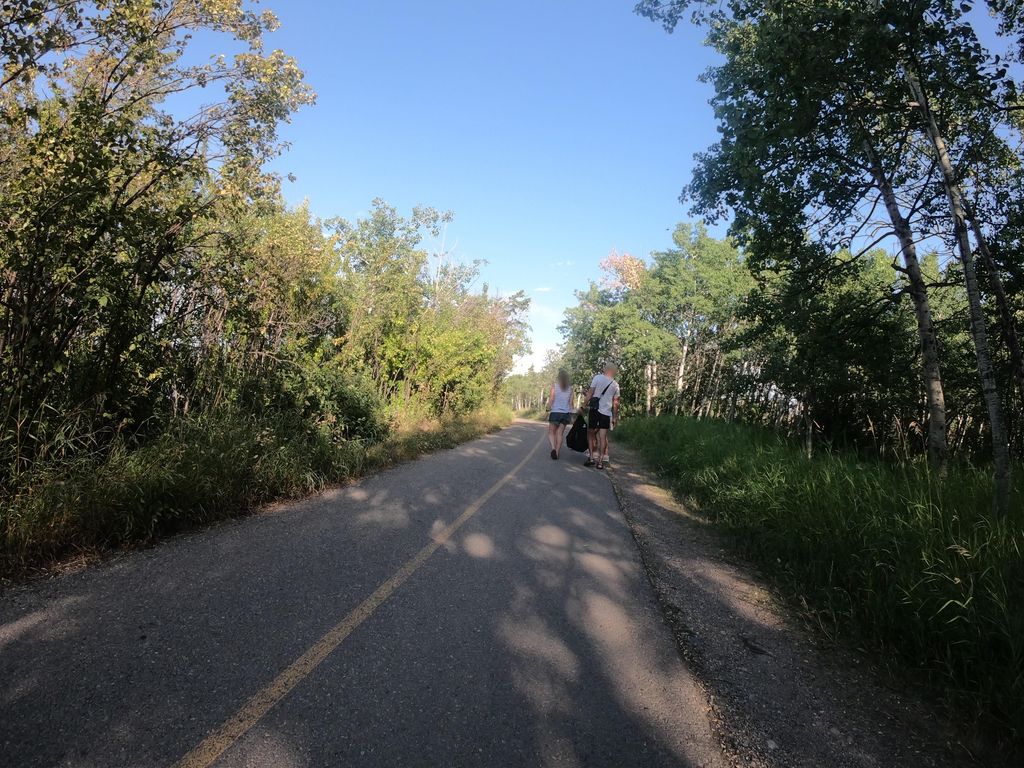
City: calgary